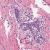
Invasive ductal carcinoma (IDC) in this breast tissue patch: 0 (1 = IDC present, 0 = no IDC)